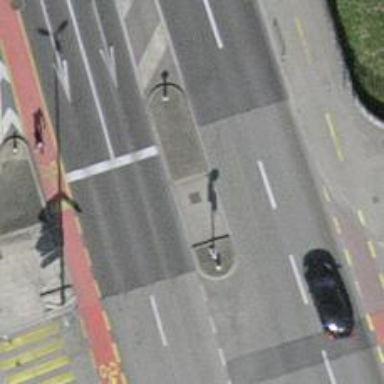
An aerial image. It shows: Asphalt primary highway with cycle lane on the left and cycle track on the right.